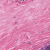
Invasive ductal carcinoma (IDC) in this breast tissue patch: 0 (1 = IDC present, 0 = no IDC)